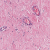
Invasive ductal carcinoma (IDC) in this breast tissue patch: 0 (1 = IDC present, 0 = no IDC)